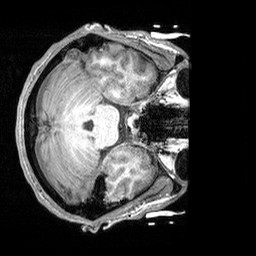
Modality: T1w
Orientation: axial
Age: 22
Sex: male
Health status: healthy
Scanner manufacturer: siemens
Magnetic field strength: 3 T
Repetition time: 2.3 s
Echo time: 0.00303 s